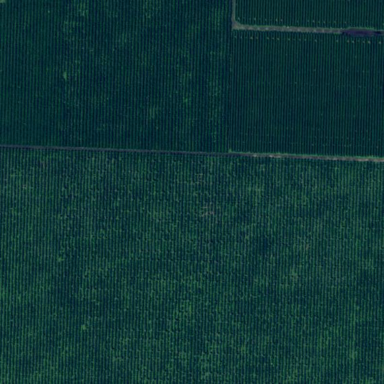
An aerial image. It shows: Vineyard with grape crops.